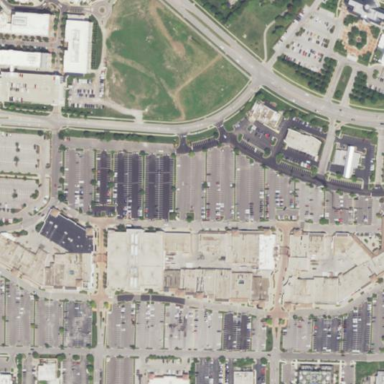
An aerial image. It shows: Retail area.